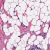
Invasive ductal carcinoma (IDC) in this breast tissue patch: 0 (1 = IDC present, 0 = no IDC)